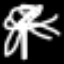
Label: palm tree